Brain MRI, t1w sequence, axial 2D slice.
Patient: age 45, sex F, weight 95 kg, height 1.95 m
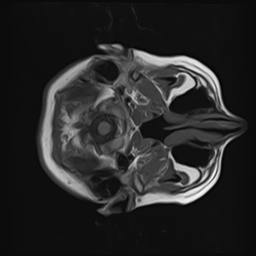